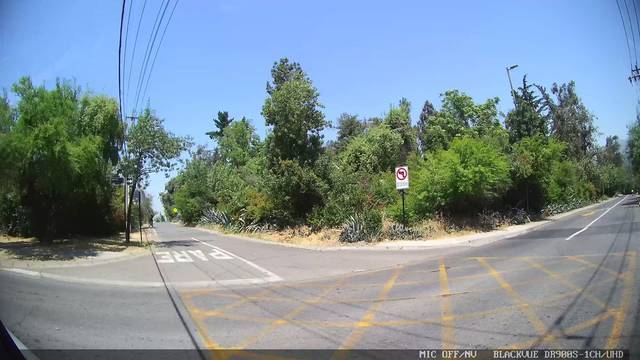
Region: Chile
Coordinates: -33.367, -70.548